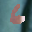
Label: 6